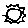
Label: sun